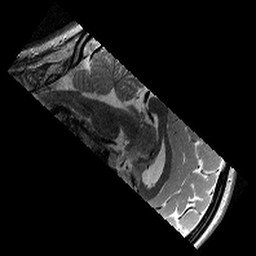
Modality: T2w
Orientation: sagittal
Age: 11
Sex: female
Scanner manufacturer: siemens
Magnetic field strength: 3 T
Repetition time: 9.23 s
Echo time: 0.067 s